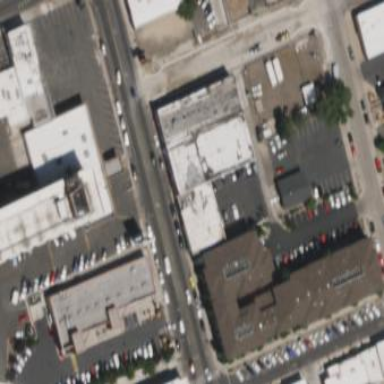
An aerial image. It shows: Retail building.